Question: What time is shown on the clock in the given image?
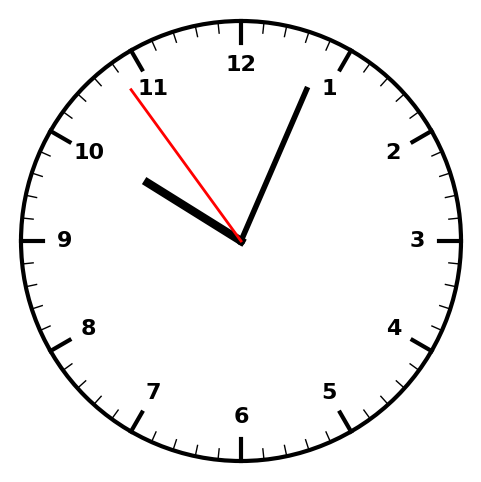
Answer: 10:03:54